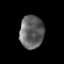
Tissue: prostate
Cell type: T cells
Senescence score: 0.3354
Nuclear area (px): 774
Mean DAPI intensity: 99.327